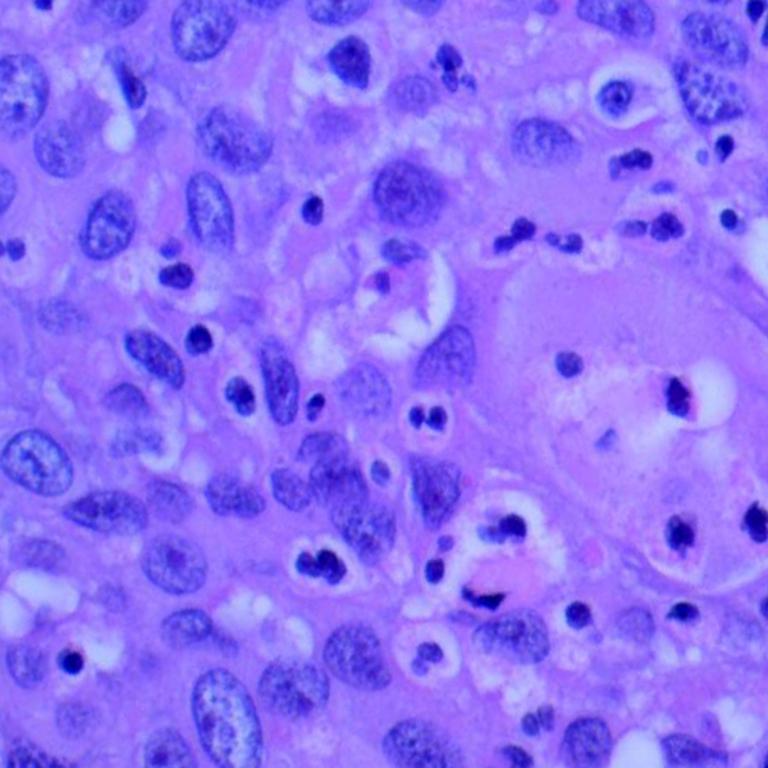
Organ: lung
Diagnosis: squamous carcinomas